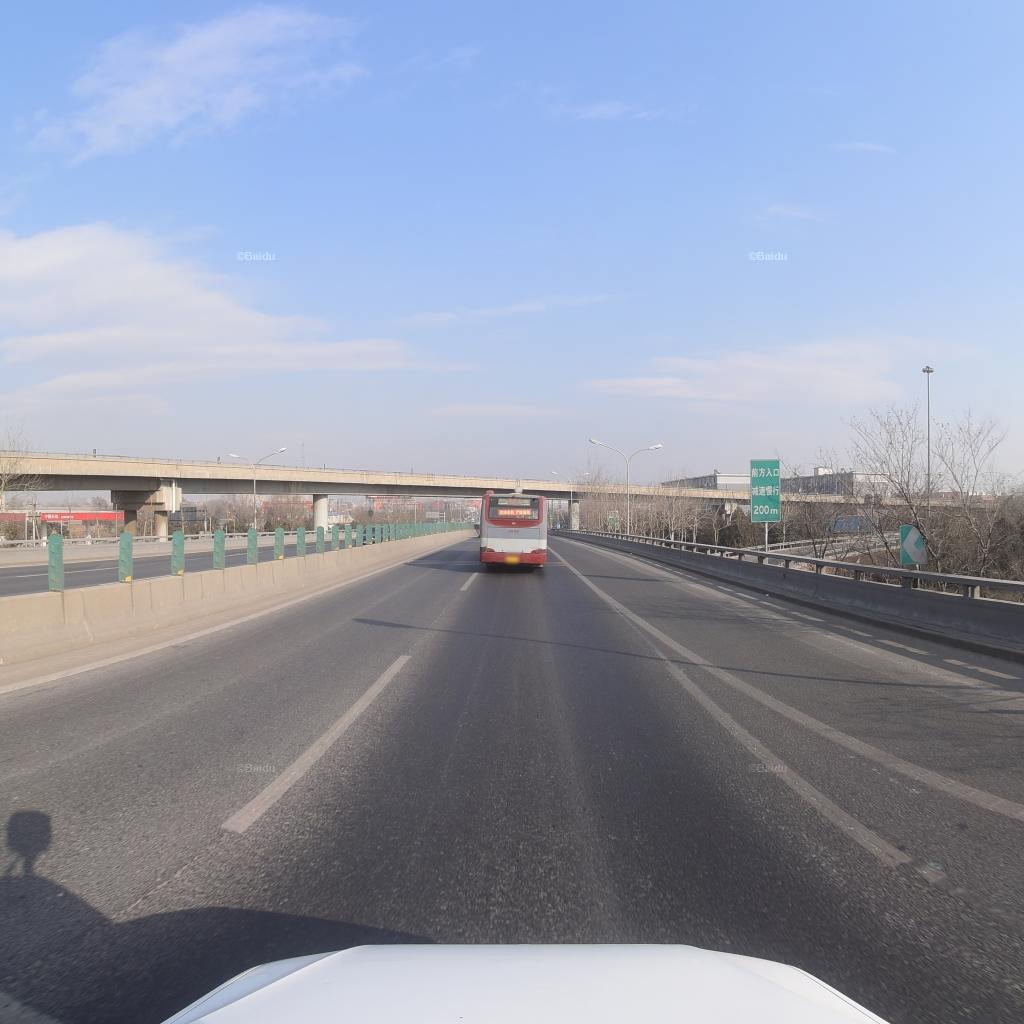
Region: Fengtai
Road damage annotations: longitudinal crack, longitudinal crack